Question: I have created a list in JQuery mobile asp.net webform application. Below is my code
'''
<ul data-role="listview" data-theme="g">
<% foreach (string item in CustomerOrder())
{ %>
<li><a href="#"><% item.ToString();%></a></li>
<% } %>
</ul>
'''
Where CustomerOrde is the public function on server side with List return type. I have placed breakpoint on this list and I can see it is being iterated and item is showing values, as expected.
But web page is showing empty list

Where I am wrong?
'''
<ul data-role="listview" data-theme="g">
<li><a href="#"></a></li>
<li><a href="#"></a></li>
<li><a href="#"></a></li>
<li><a href="#"></a></li>
<li><a href="#"></a></li>
<li><a href="#"></a></li>
<li><a href="#"></a></li>
<li><a href="#"></a></li>
<li><a href="#"></a></li>
<li><a href="#"></a></li>
<li><a href="#"></a></li>
<li><a href="#"></a></li>
<li><a href="#"></a></li>
<li><a href="#"></a></li>
<li><a href="#"></a></li>
<li><a href="#"></a></li>
<li><a href="#"></a></li>
<li><a href="#"></a></li>
<li><a href="#"></a></li>
<li><a href="#"></a></li>
<li><a href="#"></a></li>
<li><a href="#"></a></li>
<li><a href="#"></a></li>
<li><a href="#"></a></li>
<li><a href="#"></a></li>
<li><a href="#"></a></li>
<li><a href="#"></a></li>
<li><a href="#"></a></li>
<li><a href="#"></a></li>
<li><a href="#"></a></li>
<li><a href="#"></a></li>
<li><a href="#"></a></li>
<li><a href="#"></a></li>
<li><a href="#"></a></li>
<li><a href="#"></a></li>
<li><a href="#"></a></li>
<li><a href="#"></a></li>
<li><a href="#"></a></li>
<li><a href="#"></a></li>
<li><a href="#"></a></li>
<li><a href="#"></a></li>
<li><a href="#"></a></li>
<li><a href="#"></a></li>
<li><a href="#"></a></li>
<li><a href="#"></a></li>
<li><a href="#"></a></li>
<li><a href="#"></a></li>
<li><a href="#"></a></li>
</ul>
'''
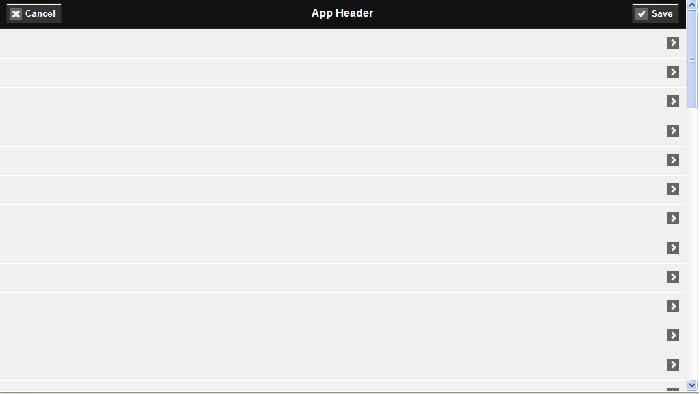
Answer: You see empty elements ('<a href="#"></a>') because you did not output the return value of 'ToString'. Try:
'''
<%= item.ToString() %>
'''
I'd also recommend not using 'ToString' but another custom method or property - 'ToString' is usually meant for programmer debugging use.